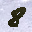
Label: 8